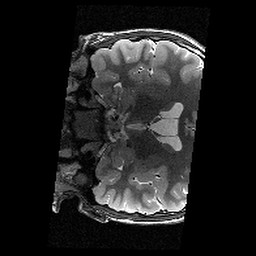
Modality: T2w
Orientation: coronal
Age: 11
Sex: male
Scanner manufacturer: siemens
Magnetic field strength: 3 T
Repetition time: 9.23 s
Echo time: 0.067 s